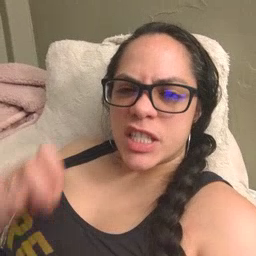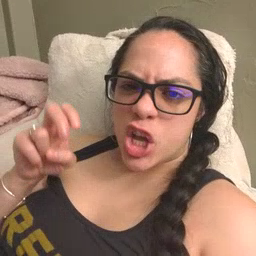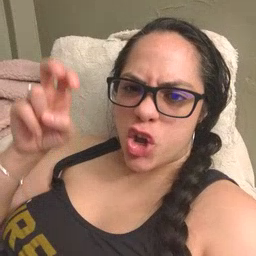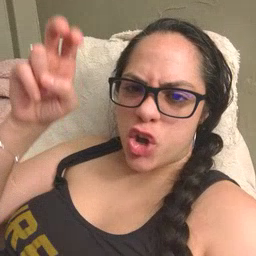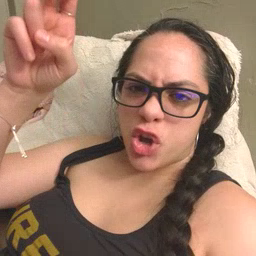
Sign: stairs